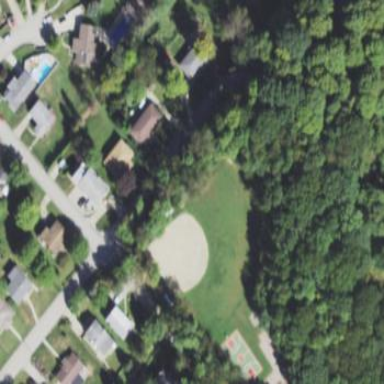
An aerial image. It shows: Baseball pitch for leisure land activities.